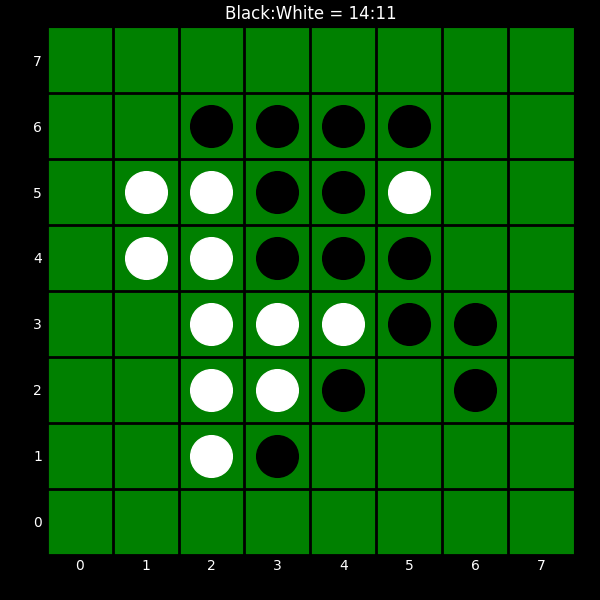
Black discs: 14
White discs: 11